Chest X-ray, AP view. Patient: 58 years old, sex F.
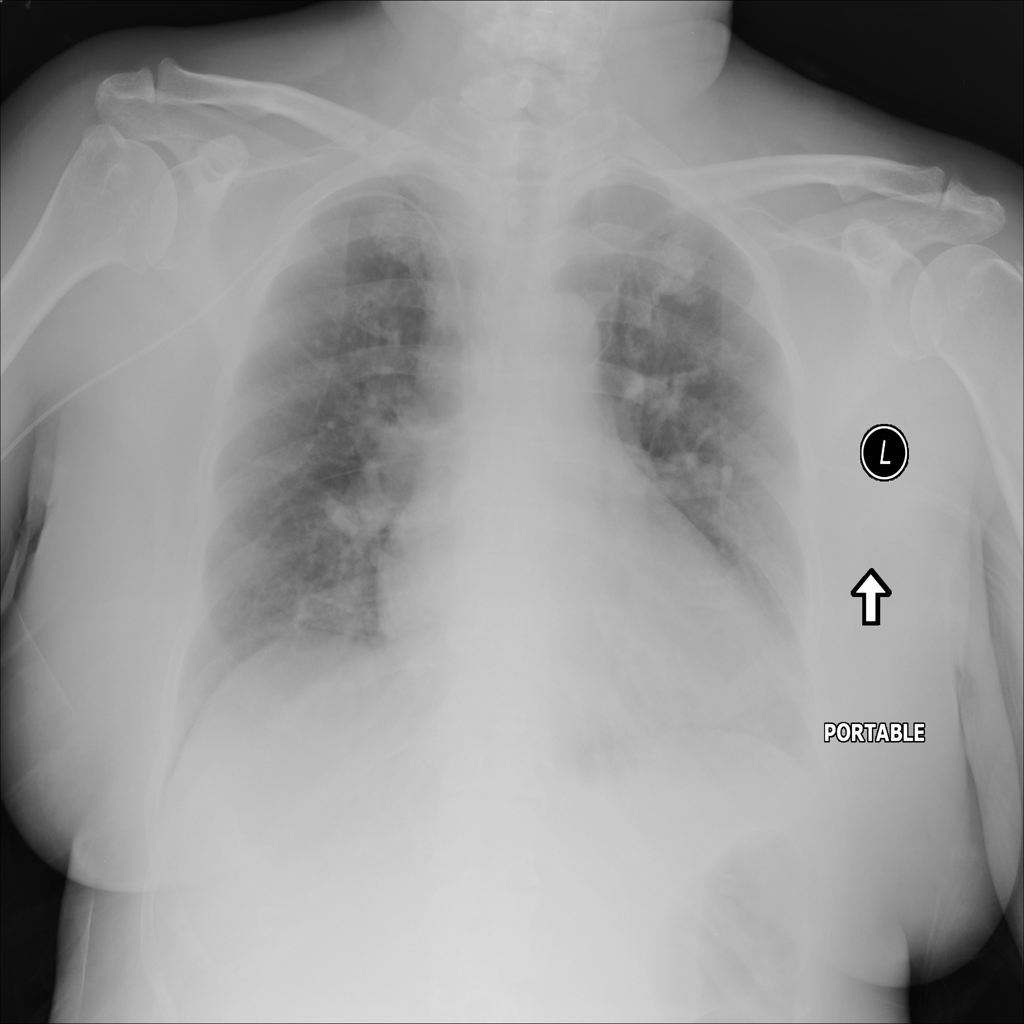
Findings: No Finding